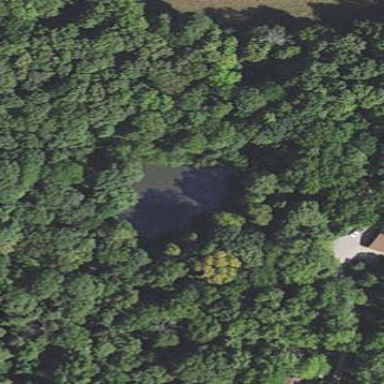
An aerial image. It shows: Peaceful pond surrounded by nature.